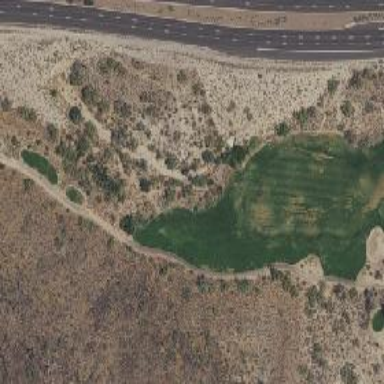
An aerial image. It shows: Golf rough area.